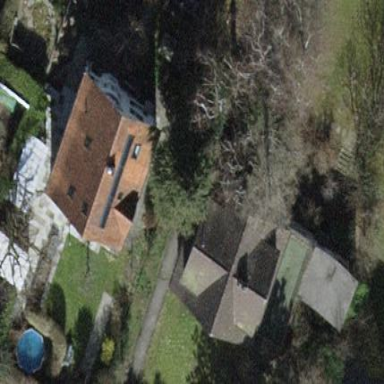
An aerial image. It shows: Building with tiled roof.